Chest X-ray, PA view. Patient: 55 years old, sex M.
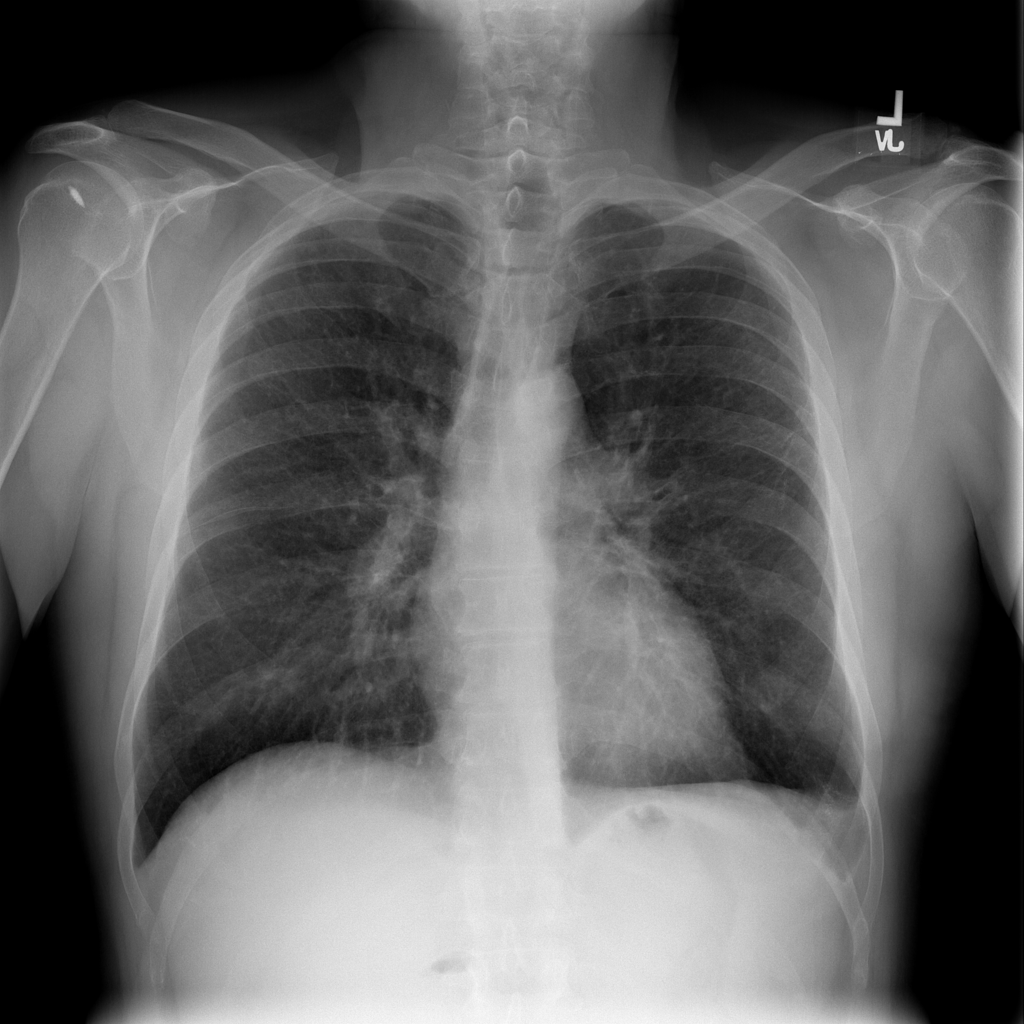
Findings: Atelectasis